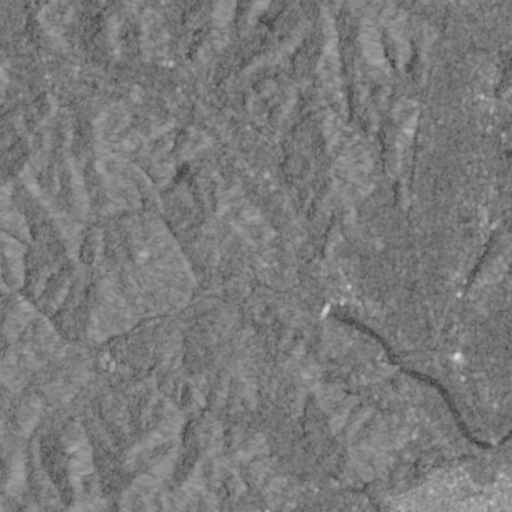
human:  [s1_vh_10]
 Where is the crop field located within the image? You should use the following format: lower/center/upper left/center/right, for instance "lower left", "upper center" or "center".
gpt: The crop field is located in the right of the image.
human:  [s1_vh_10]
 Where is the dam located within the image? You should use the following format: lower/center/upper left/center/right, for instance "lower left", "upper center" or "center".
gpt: The dam is located in the center of the image.
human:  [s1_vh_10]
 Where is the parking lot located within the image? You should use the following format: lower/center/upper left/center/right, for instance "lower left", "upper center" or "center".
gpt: The parking lot is located in the upper right of the image.
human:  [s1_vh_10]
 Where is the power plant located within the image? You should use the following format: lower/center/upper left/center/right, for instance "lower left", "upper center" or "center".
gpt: There is no power plant in the image.

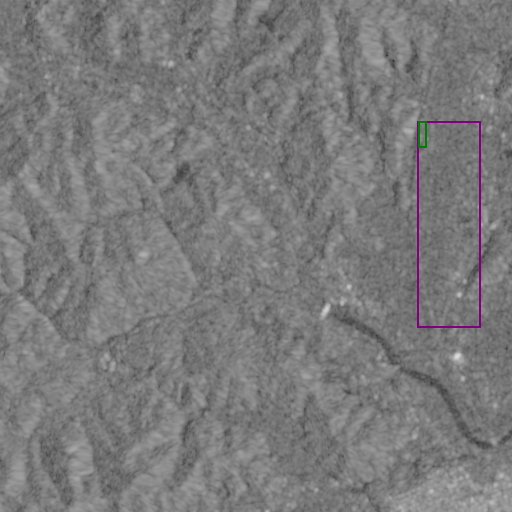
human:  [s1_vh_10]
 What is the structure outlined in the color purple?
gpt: The structure outlined in purple is a crop field.
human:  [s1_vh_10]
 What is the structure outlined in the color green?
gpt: The structure outlined in green is a parking lot.
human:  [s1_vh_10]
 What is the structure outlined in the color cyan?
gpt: There is no cyan outline.